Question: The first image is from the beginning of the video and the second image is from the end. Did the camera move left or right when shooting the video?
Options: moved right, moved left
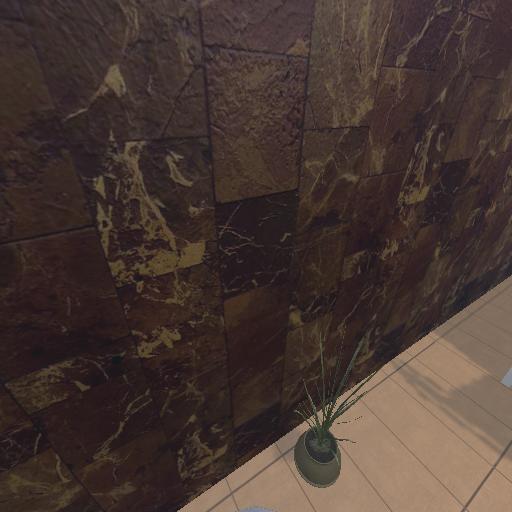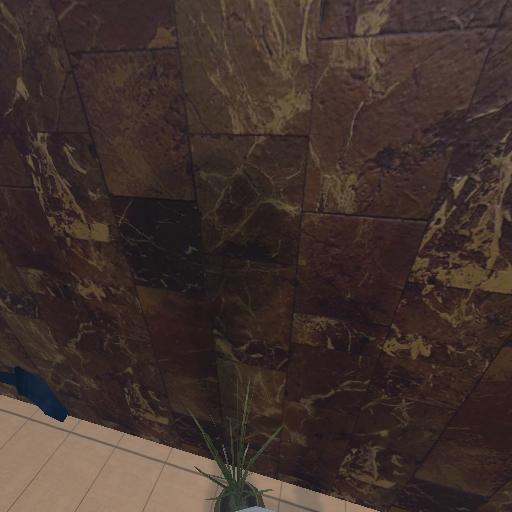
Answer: moved right